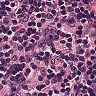
Metastatic tissue present: no